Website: crate-barrel
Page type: customer-info-address
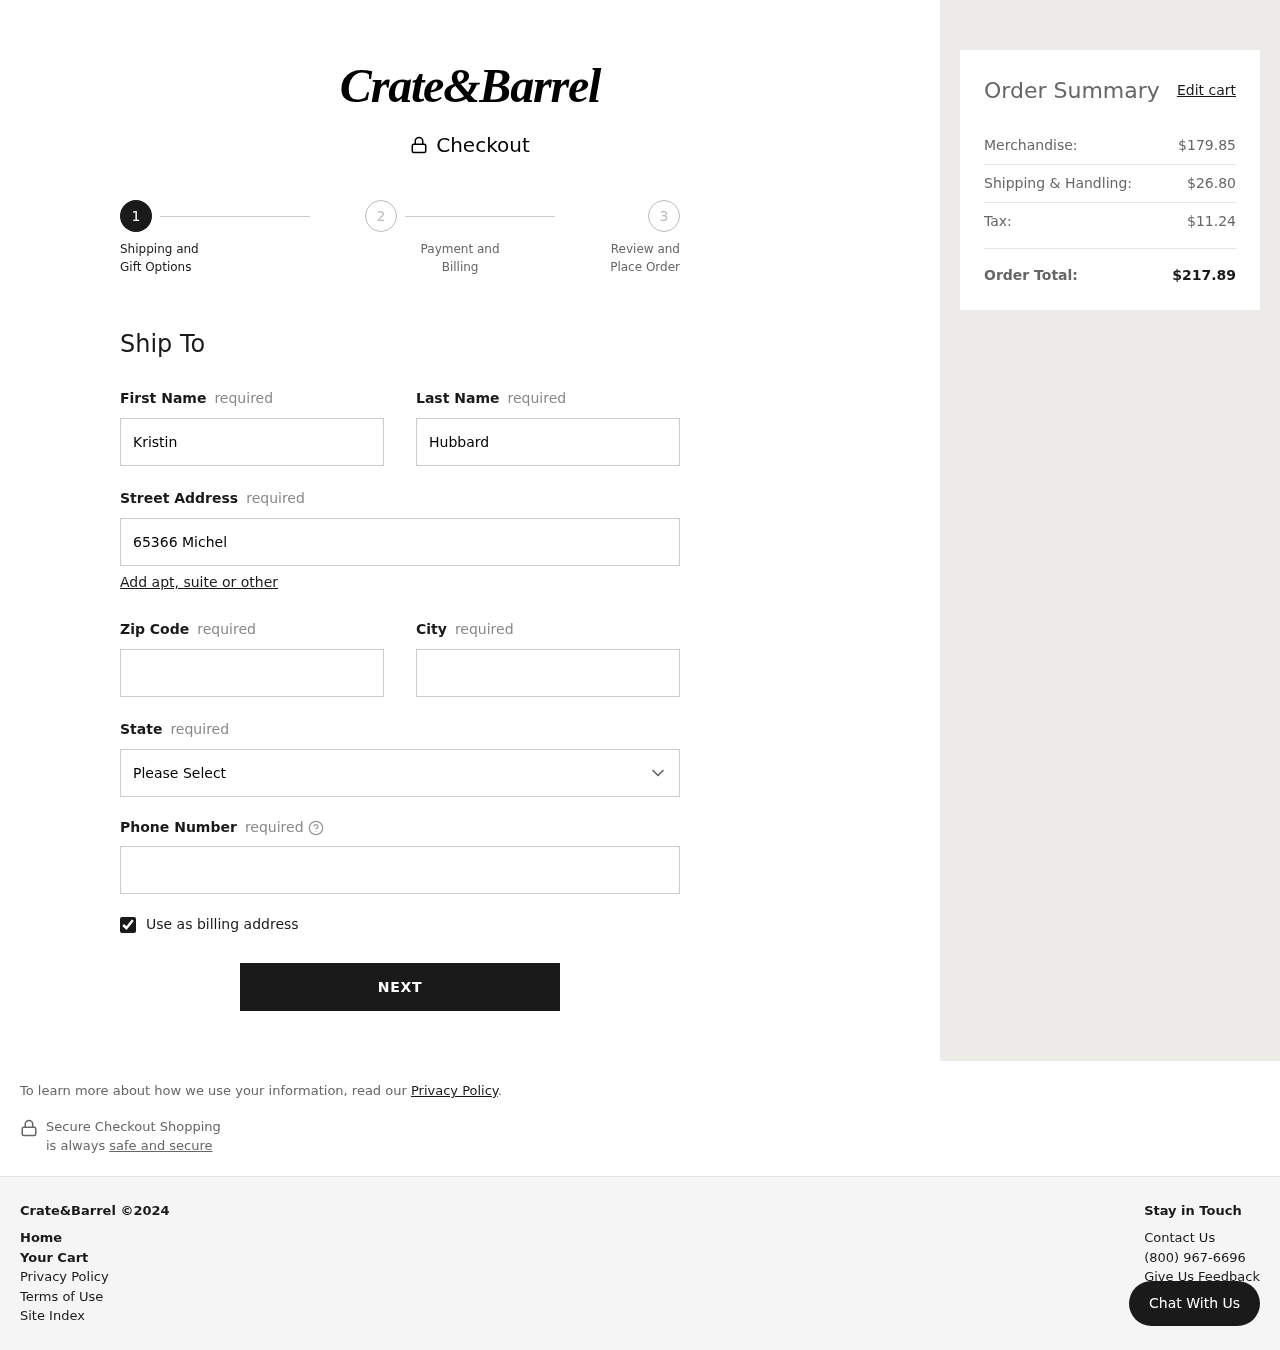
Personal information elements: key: PII_CITY
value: West Johnview
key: PII_FIRSTNAME
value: Kristin
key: PII_LASTNAME
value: Hubbard
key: PII_PHONE
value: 7842538350
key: PII_POSTCODE
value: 14433
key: PII_STATE
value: Oregon
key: PII_STREET
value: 65366 Michelle Wall
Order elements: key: ORDER_SUBTOTAL
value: $179.85
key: ORDER_SHIPPING_COST
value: $26.80
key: ORDER_TAX
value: $11.24
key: ORDER_TOTAL
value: $217.89